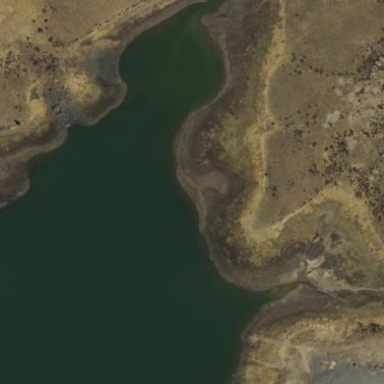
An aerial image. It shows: Reservoir of water.